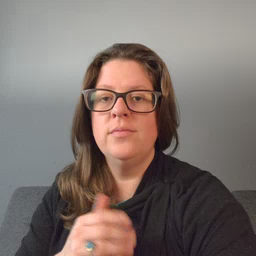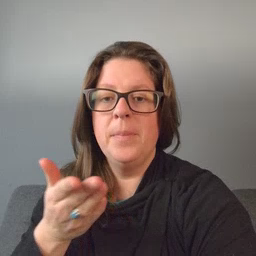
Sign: boat